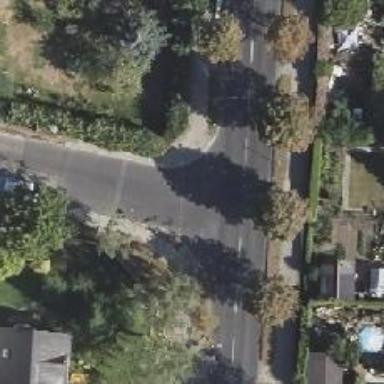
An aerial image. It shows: Unmarked crossing on the road.